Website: bh-photo
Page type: billing-address
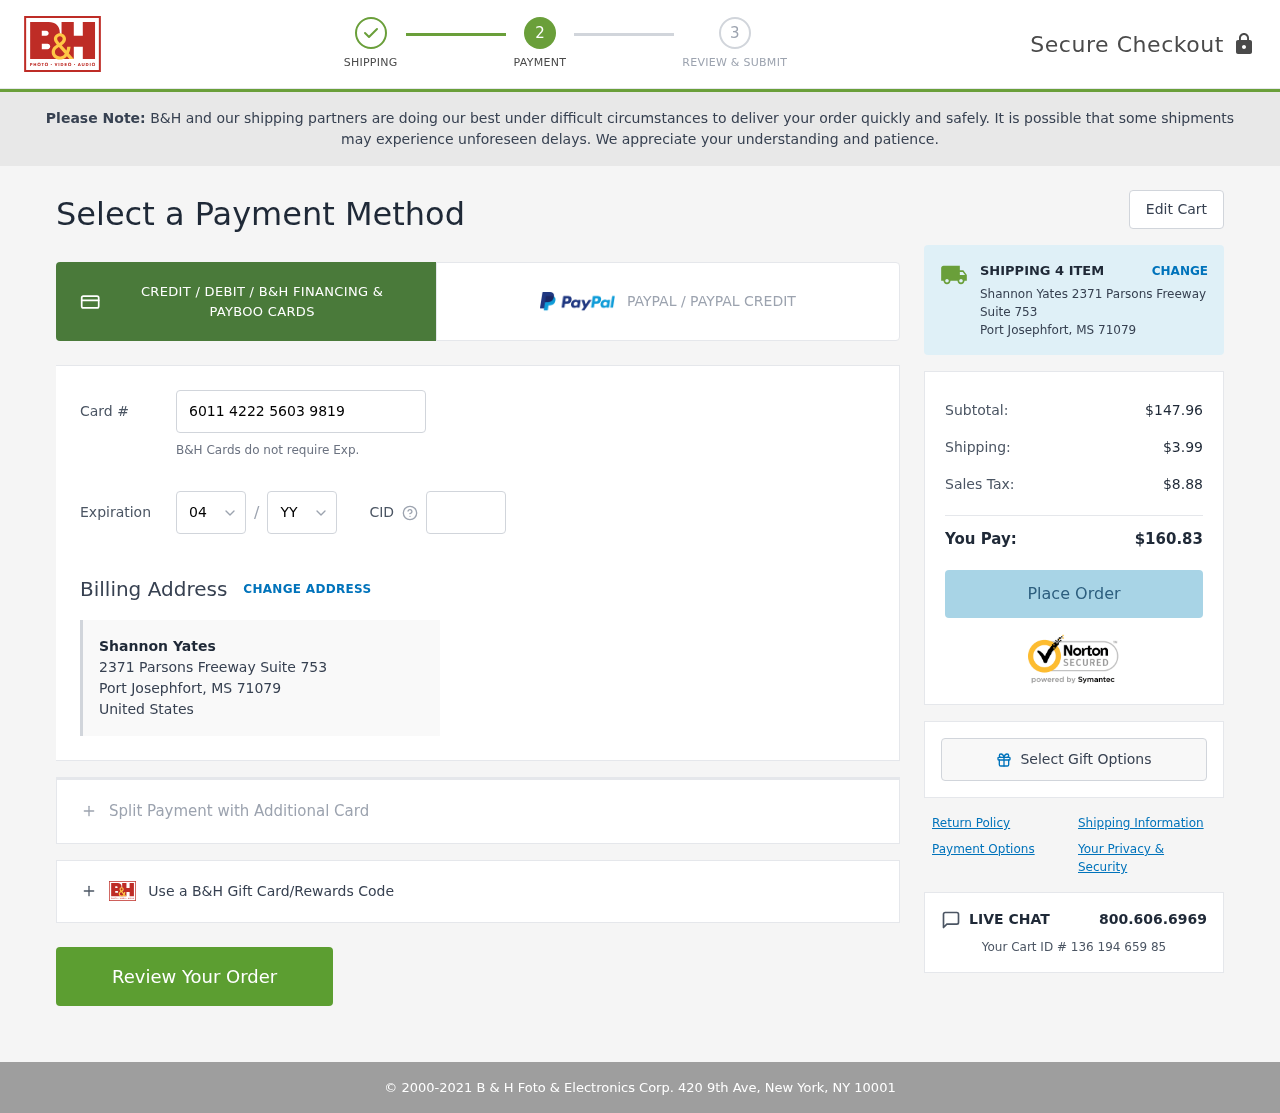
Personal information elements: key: PII_CARD_CVV
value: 624
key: PII_CARD_EXPIRY_MONTH
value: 04
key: PII_CARD_EXPIRY_YEAR
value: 30
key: PII_CARD_NUMBER
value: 6011 4222 5603 9819
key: PII_CITY
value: Port Josephfort
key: PII_COUNTRY
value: United States
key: PII_FULLNAME
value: Shannon Yates
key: PII_POSTCODE
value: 71079
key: PII_STATE_ABBR
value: MS
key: PII_STREET
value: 2371 Parsons Freeway Suite 753
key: PII_FULLNAME2
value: Shannon Yates
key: PII_CITY_STATE
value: Port Josephfort, MS
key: PII_POSTCODE_FULL
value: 71079
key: PII_POSTCODE_NUMERIC
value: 71079
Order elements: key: ORDER_NUM_ITEMS
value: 4
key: ORDER_SUBTOTAL
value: $147.96
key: ORDER_SHIPPING_COST
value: $3.99
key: ORDER_TAX
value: $8.88
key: ORDER_TOTAL
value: $160.83
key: ORDER_ID
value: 136 194 659 85